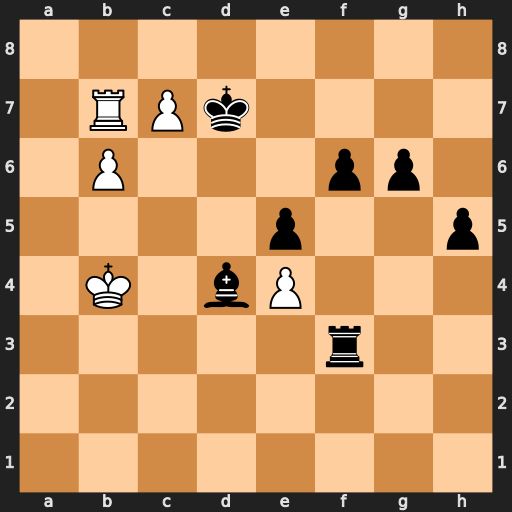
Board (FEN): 8/1RPk4/1P3pp1/4p2p/1K1bP3/5r2/8/8
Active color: w
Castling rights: -
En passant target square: -
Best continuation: Rb8 Rc3 Rd8+